Question: I've created a test data set to reproduce this problem:
'''
Date Percent
2012-01 3.00%
2012-02 43.00%
2012-03 54.00%
2012-04 43.00%
2012-05 43.00%
2012-06 23.00%
2012-07 12.00%
2012-08
2012-09
2012-10
2012-11
2012-12
'''
These percentages were created by inputting decimal values in a csv file and converting the format of the 'Percent' column into Percentage via Microsoft Excel.
When I try to graph this dataset with 'ggplot'
'''
data <- read.csv("GCdataViz/test2.csv")
p <- ggplot(data, aes(x=Date, y=Percent, group=1)) +
geom_point(size = 3)
p
'''
I get this graph

As you can see the null values are plotted, and the Y axis is also odd... The 3% datapoint is plotted above the 23%. It seems 'ggplot' doesn't do too well with standardizing axes with percentages. is there a way I can set the correct range for the Y axis assuming I DO NOT KNOW the percentage values (assuming I am abstracted to the actual dataset other than it is a Percent column).
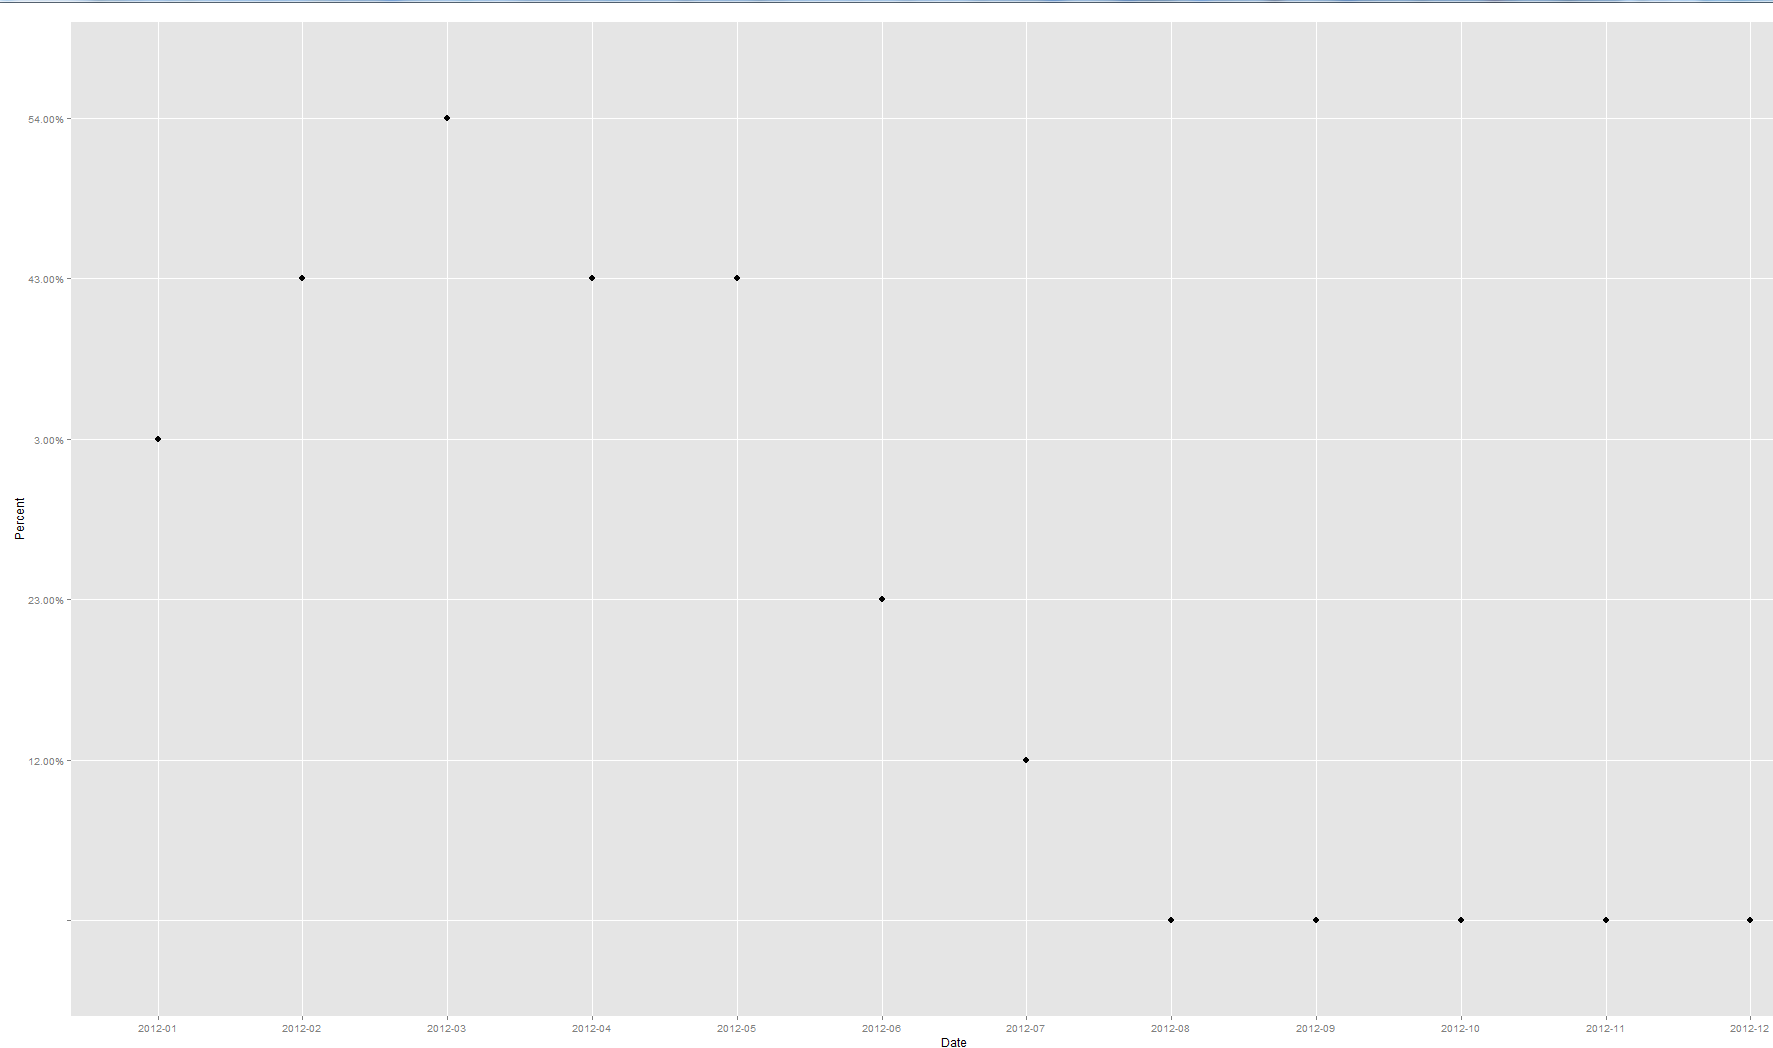
Answer: The column 'Percent' is a factor. By default, factor labels are orderer alphabetically. Hence, '3.00%' comes after '12.00%'. It will work if you transform the values of 'Percent' to numeric values:
The data:
'''
data <- read.table(text = "Date Percent
2012-01 3.00%
2012-02 43.00%
2012-03 54.00%
2012-04 43.00%
2012-05 43.00%
2012-06 23.00%
2012-07 12.00%
2012-08
2012-09
2012-10
2012-11
2012-12 ", header = TRUE, fill = TRUE)
'''
Create a new variable, 'Percent2', with numeric values:
'''
data <- transform(data,
Percent2 = replace(as.numeric(gsub("%", "", Percent)),
Percent == "", 0))
# Date Percent Percent2
# 1 2012-01 3.00% 3
# 2 2012-02 43.00% 43
# 3 2012-03 54.00% 54
# 4 2012-04 43.00% 43
# 5 2012-05 43.00% 43
# 6 2012-06 23.00% 23
# 7 2012-07 12.00% 12
# 8 2012-08 0
# 9 2012-09 0
# 10 2012-10 0
# 11 2012-11 0
# 12 2012-12 0
'''
Plot:
'''
library(ggplot2)
ggplot(data, aes(x = Date, y = Percent2)) +
geom_point(size = 3)
'''